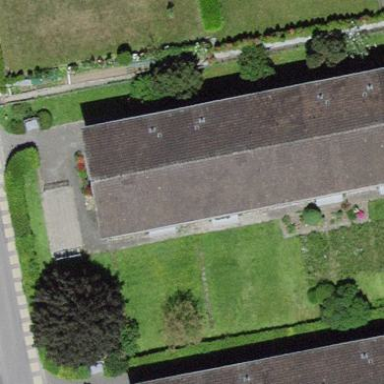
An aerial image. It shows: Residential building.